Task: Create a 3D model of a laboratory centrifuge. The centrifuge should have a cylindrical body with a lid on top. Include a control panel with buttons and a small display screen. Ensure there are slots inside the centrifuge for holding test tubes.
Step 132:
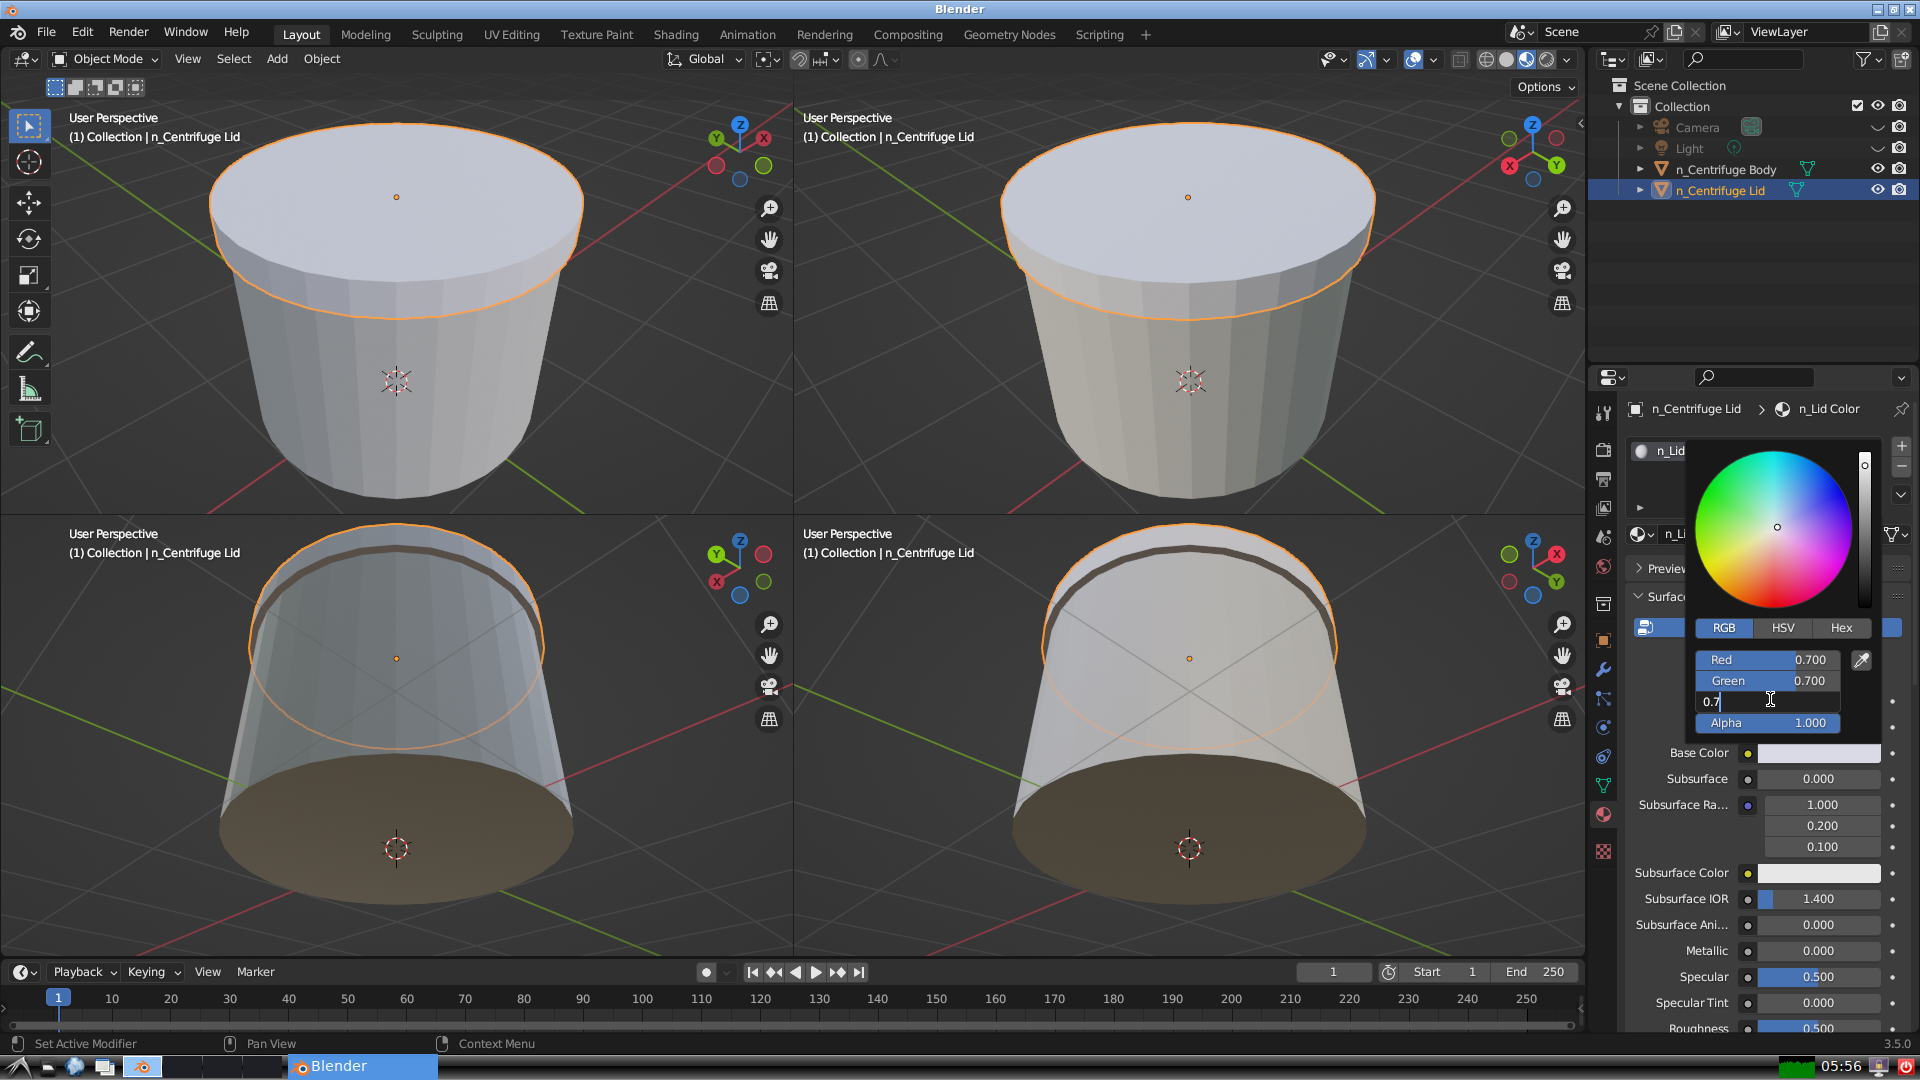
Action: {"key_press": ['Return']}